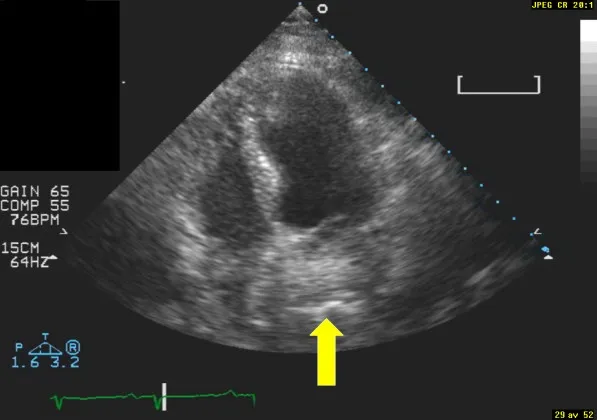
Image from apical 4-chamber view. The arrow indicates the hiatal hernia.
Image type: radiology (ultrasound)